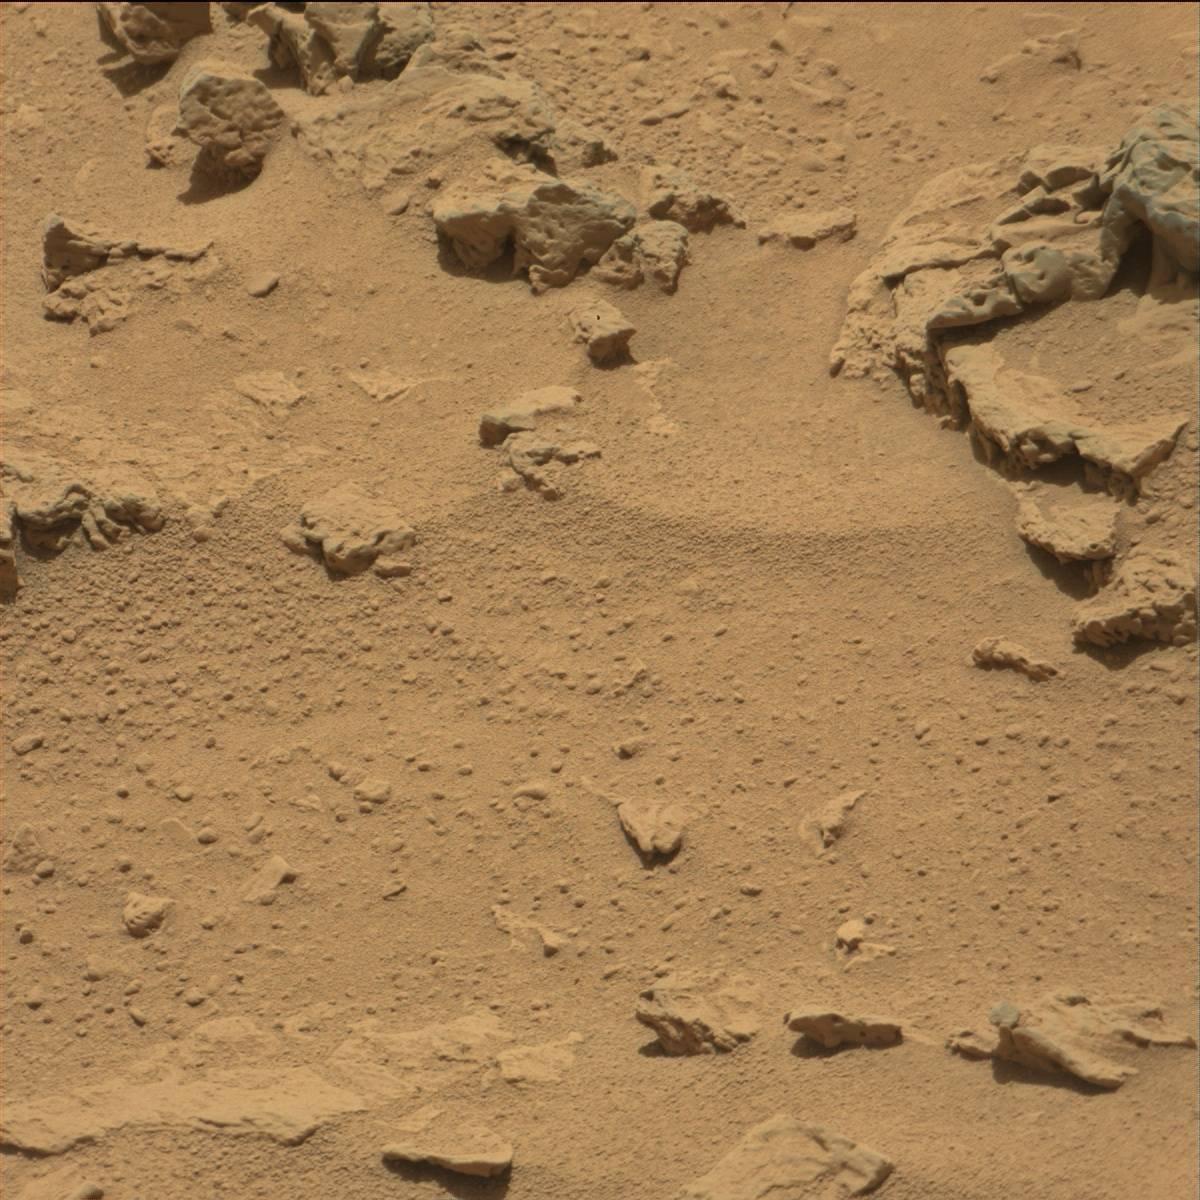
Terrain classes present: Bedrock, Sand / Soil